Question: In '.gradle' file I wrote 'productFlavors' block but it didn't create 'free' and 'pro' packages.
Screenshot:

I don't know where is the problem :C
I'm using 'Android Studio 1.5.1' and 'gradle 1.5.0'.
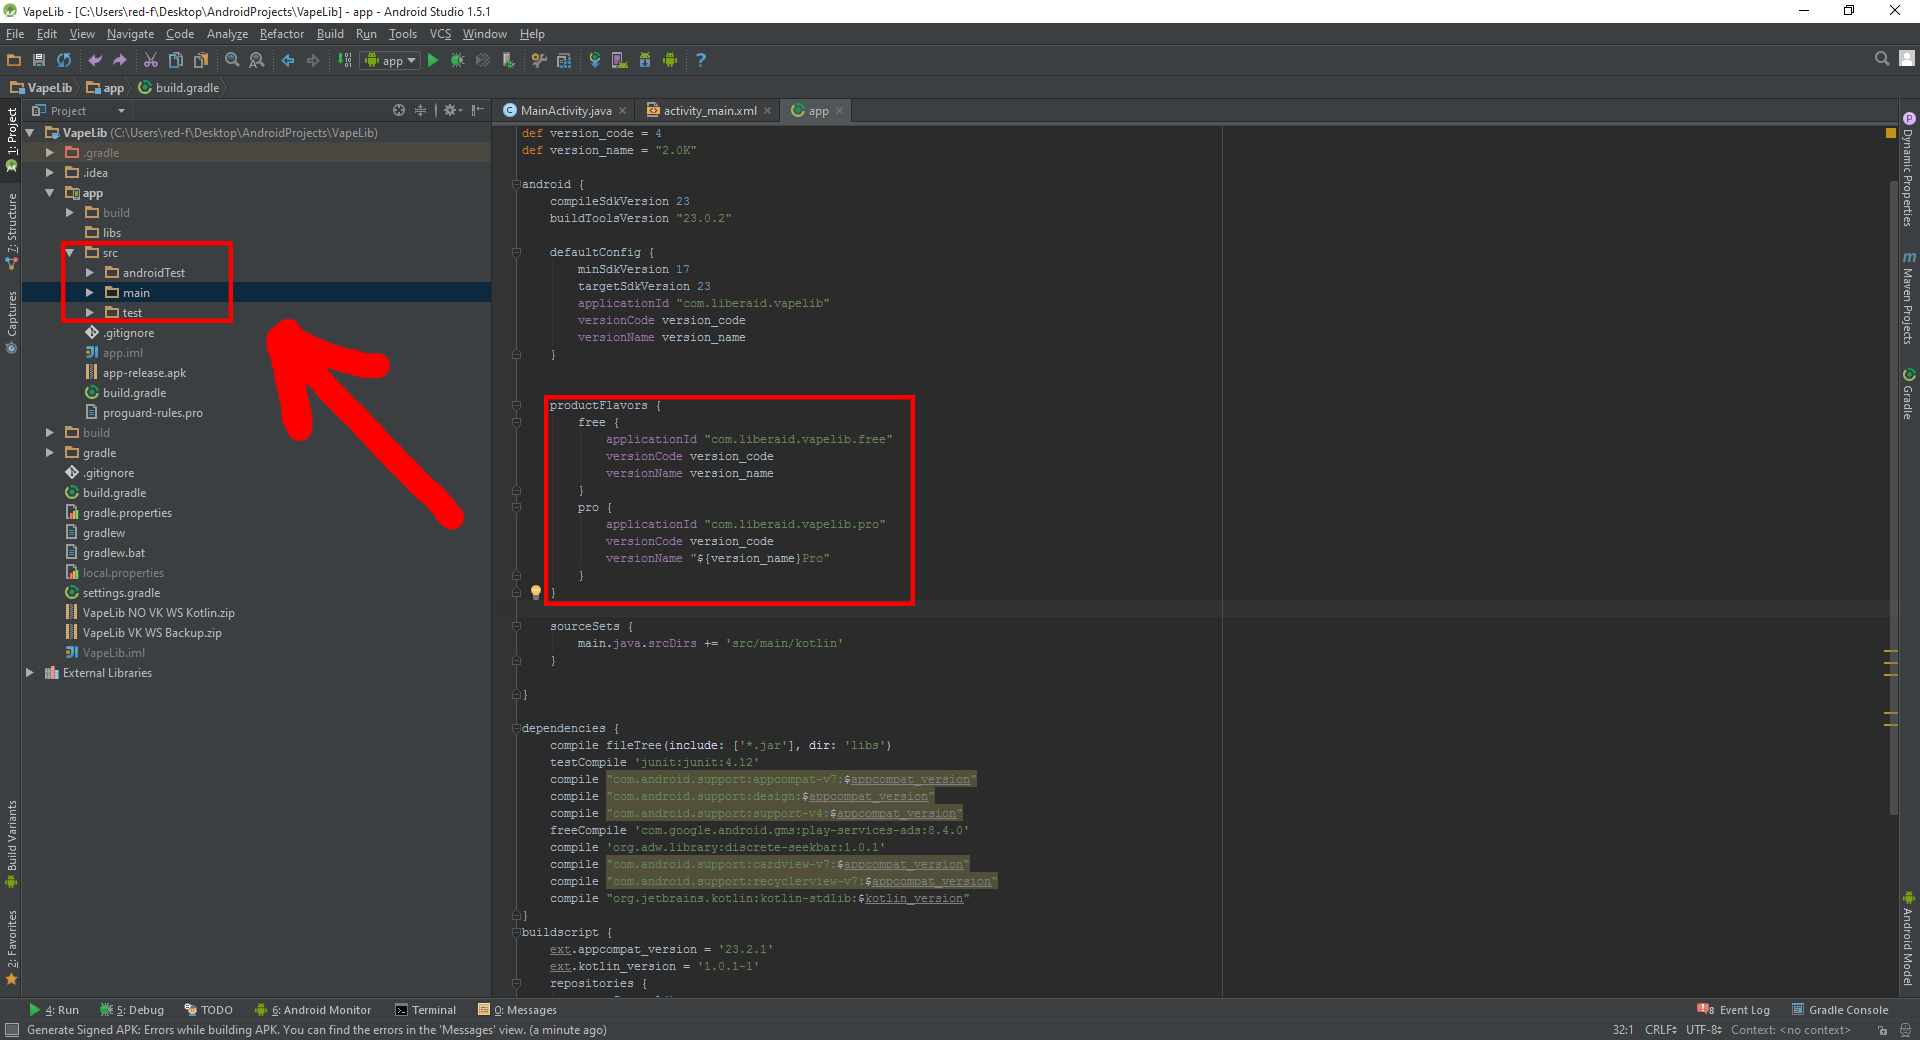
Answer: As the <URL>:
> To create different product versions of your app:
1. Define product flavors in the build file.
2. Create additional source directories for each flavor.
3. Add the flavor-specific sources to your project.